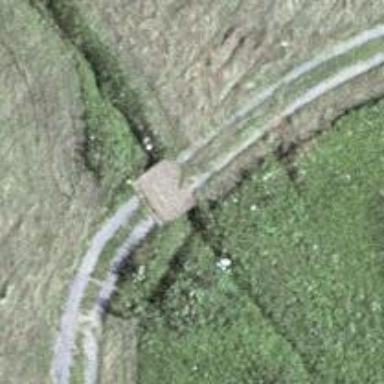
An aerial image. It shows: Gravel track road on bridge.